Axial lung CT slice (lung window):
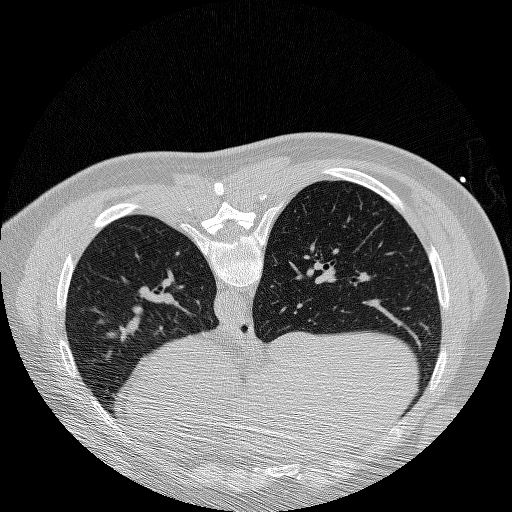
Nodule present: no